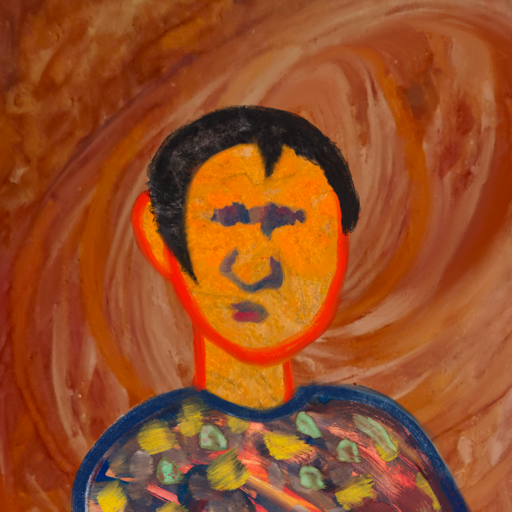
Background: Pious_Lady, Head And Neck Front: Sisters, Face Front: In_The_Sun, Bust: Mother_And_Son_Mother, Hair Front: Roy_Bahadur, Head Accessory: Blank, Second Necklace: Blank, Necklace: Blank, Baby: Blank